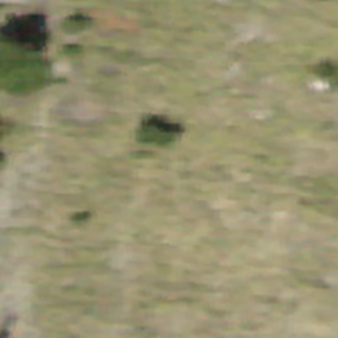
Label: other